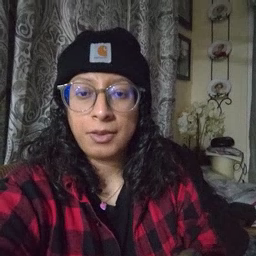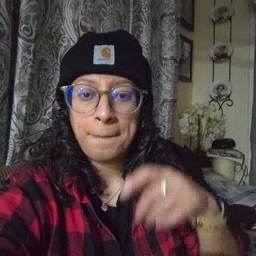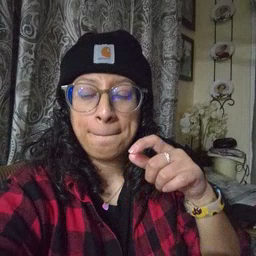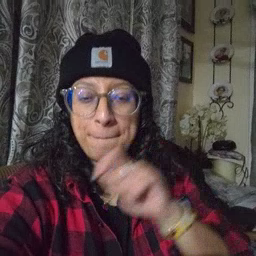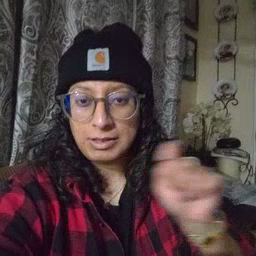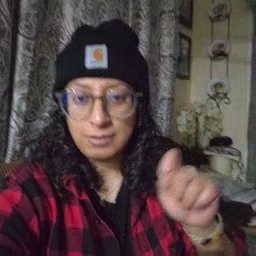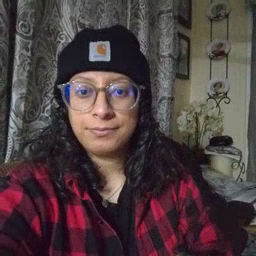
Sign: pen